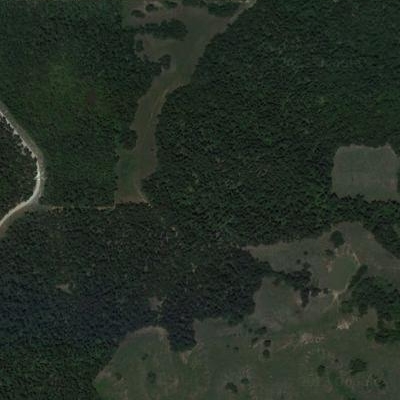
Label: Forest